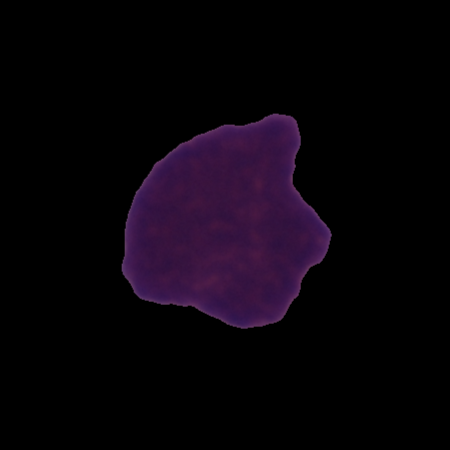
Label: healthy